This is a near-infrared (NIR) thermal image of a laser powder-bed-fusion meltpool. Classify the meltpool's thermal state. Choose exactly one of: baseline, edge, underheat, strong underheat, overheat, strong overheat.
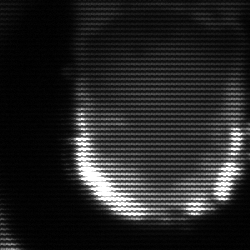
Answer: baseline